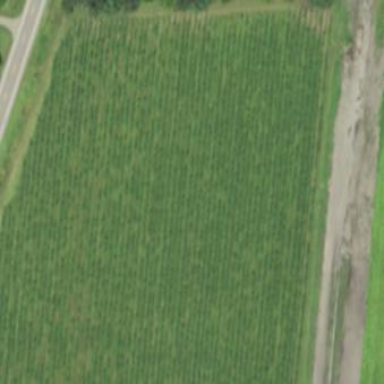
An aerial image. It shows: Vineyard where grapes are grown.